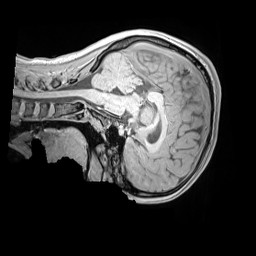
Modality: MP2RAGE
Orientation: sagittal
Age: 11
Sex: female
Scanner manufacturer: siemens
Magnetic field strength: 3 T
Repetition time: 4 s
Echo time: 0.00303 s